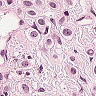
Metastatic tissue present: yes